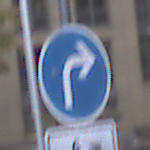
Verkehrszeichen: VorgeschriebeneFahrtrichtungRechts
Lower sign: EinspurigeFahrzeugeFrei2
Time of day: SunriseSunset
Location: Outdoor (Urban)
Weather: PartlyCloudy
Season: NotSpecified
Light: Natural